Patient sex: M
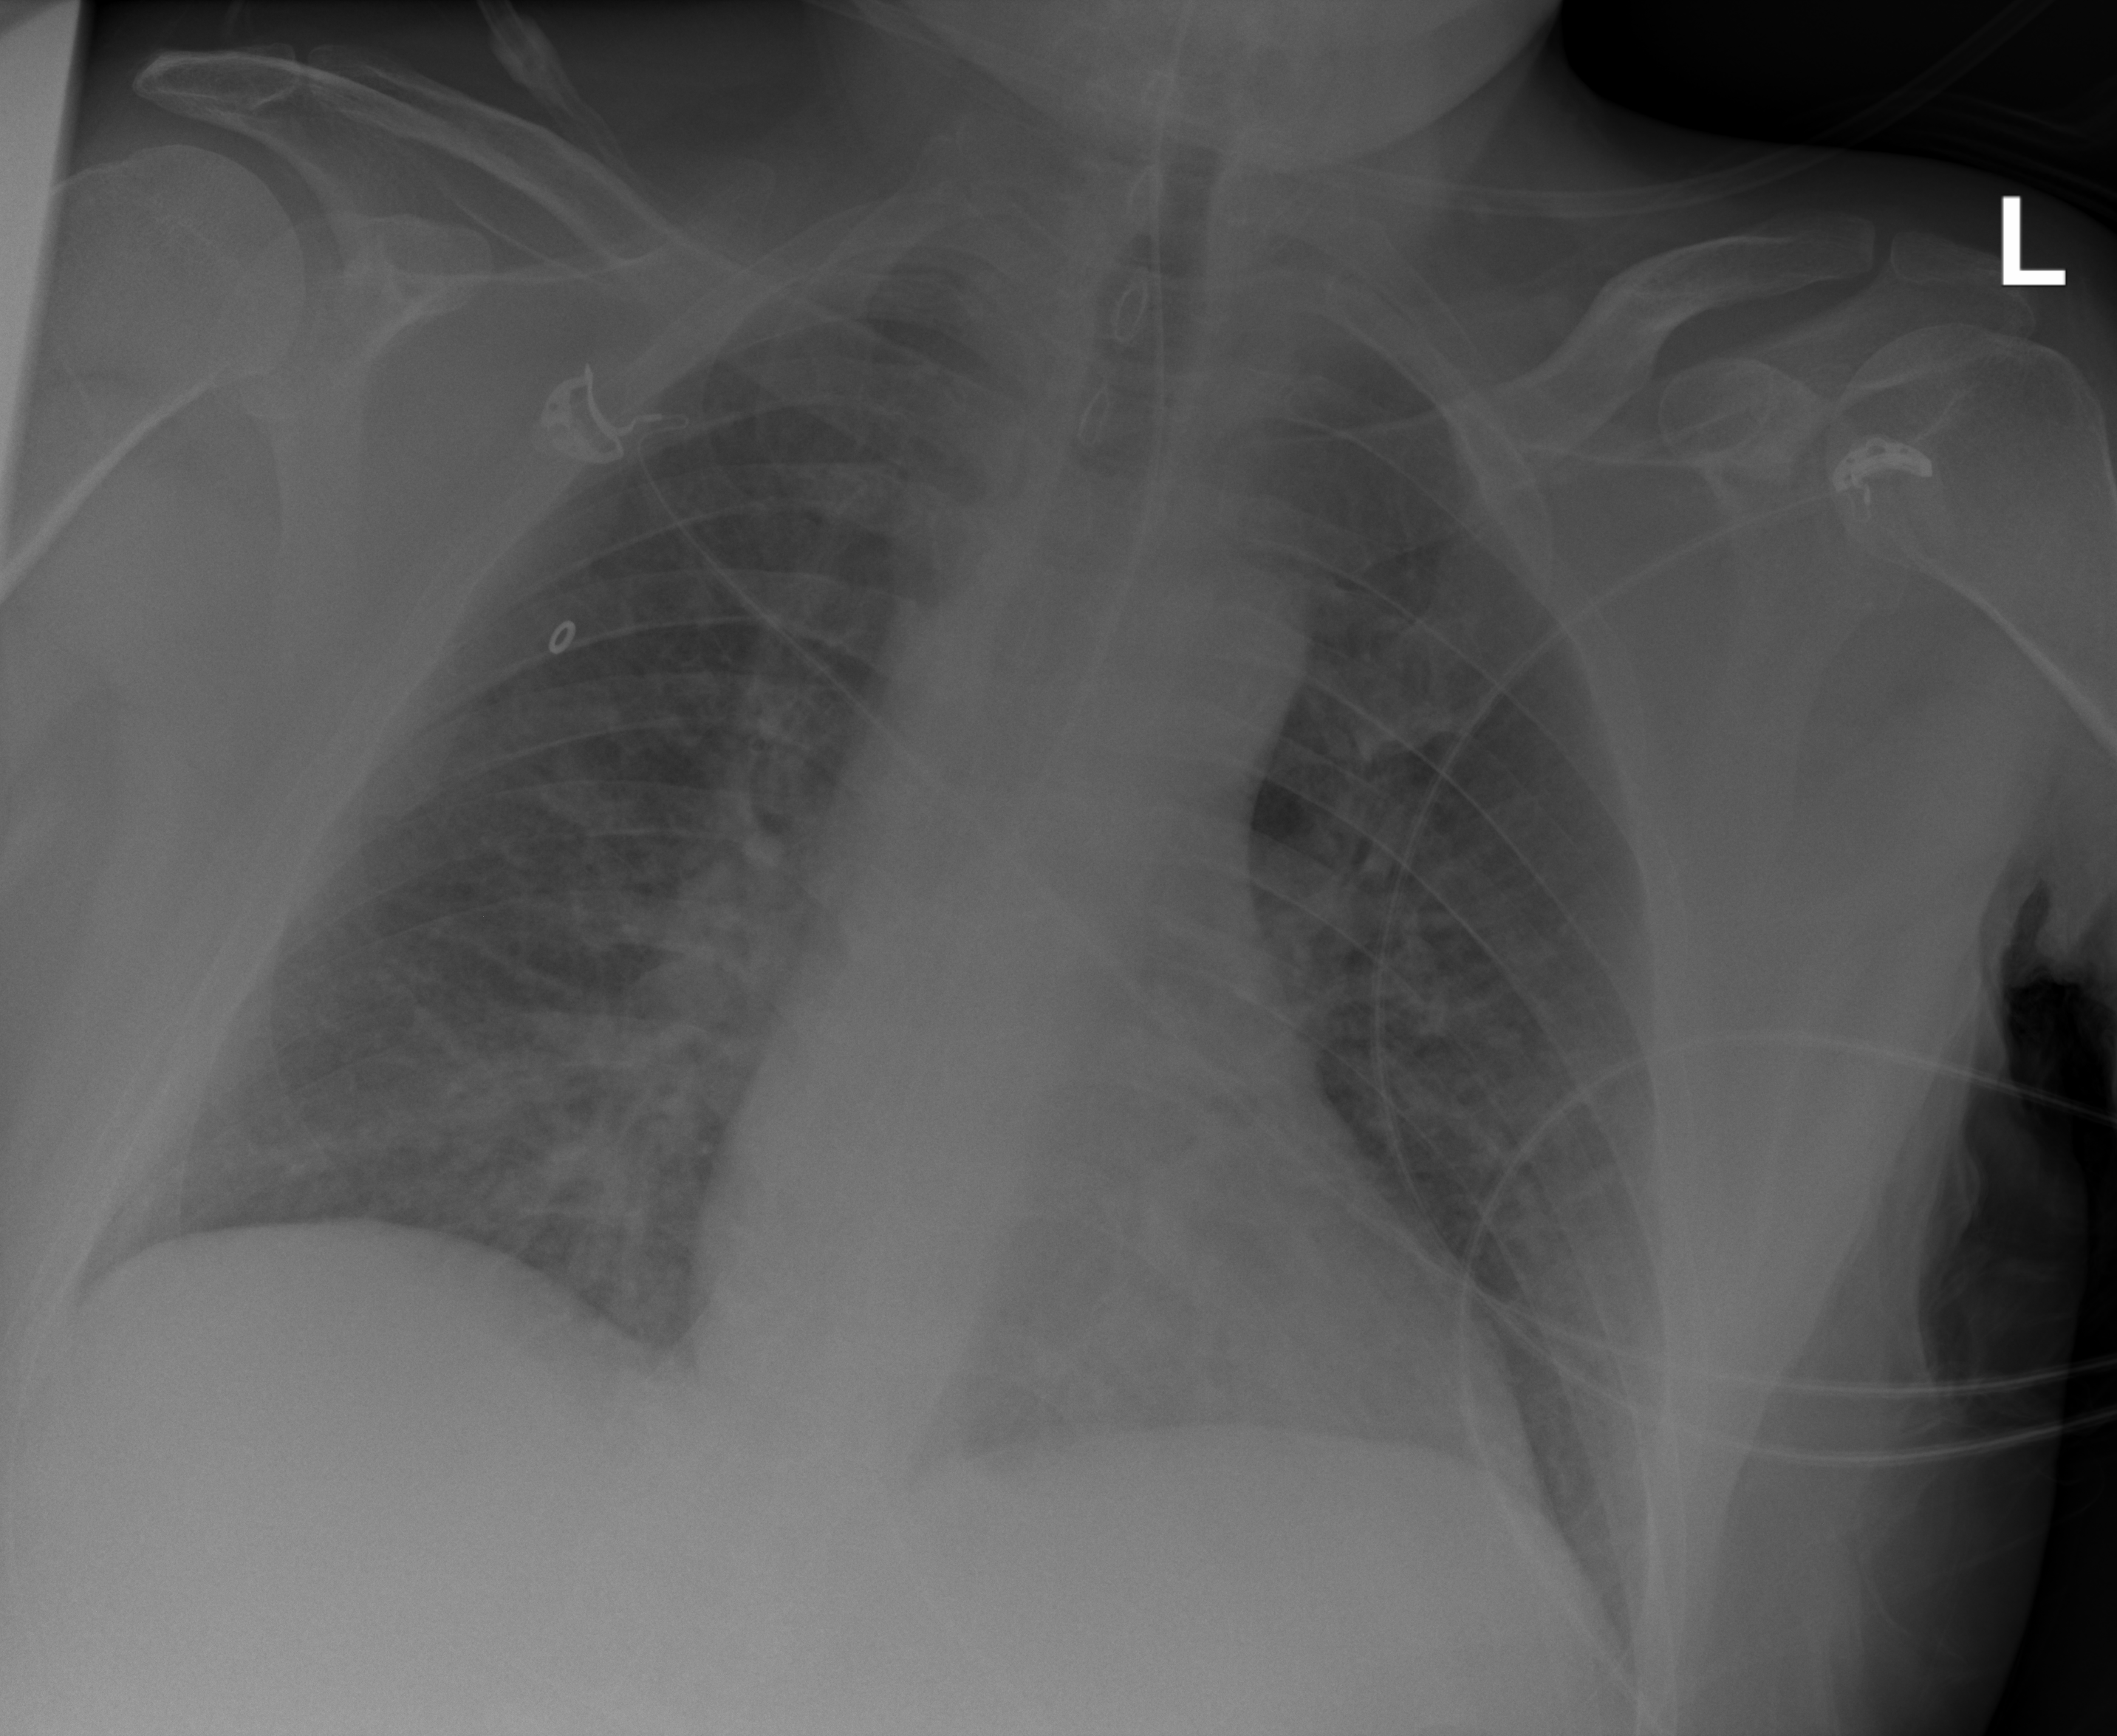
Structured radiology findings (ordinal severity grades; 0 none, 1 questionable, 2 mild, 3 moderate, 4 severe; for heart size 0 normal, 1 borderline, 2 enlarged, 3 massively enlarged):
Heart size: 0
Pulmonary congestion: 0
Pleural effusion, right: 0
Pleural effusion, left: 0
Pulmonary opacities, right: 2
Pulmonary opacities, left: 0
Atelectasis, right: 2
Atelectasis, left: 0